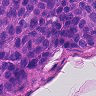
Metastatic tissue present: yes